Question: I am starting to build "drill-down" select elements (select elements that filter their options based on previous options you have selected.

Being that I have never done this before, I am looking for a "best-practice" approach to this common situation. Could you point me to a tutorial, or provide some example code to how I should approach this?
# Solution
I originally thought of hiding and showing options, but it turns out that approach is not cross-browser compatible. The easiest, cross-browser method I have come across is creating a copy of the original select options and replacing the options once the user has made a selection. I wrote a little jQuery plugin that makes it a bit more reusable.
'''
<select id="first">
<option value="1">Fruits</option>
<option value="2">Vegetables</option>
</select>
<select id="second">
<option> -- Select -- </option>
<!-- class is in the format of "parentId_parentValue" -->
<option class="first_1" value="1">Apple</option>
<option class="first_1" value="2">Orange</option>
<option class="first_1" value="3">Banana</option>
<option class="first_2" value="4">Carrot</option>
<option class="first_2" value="5">Broccoli</option>
<option class="first_2" value="6">Spinach</option>
</select>
<script type="text/javascript">
$.fn.drilldown = function(child) {
var $parent = this;
var parentId = $parent.attr('id');
var $child = $(child);
var childId = $child.attr('id');
var optionIdentifier = '.' + parentId + '_';
var selectedChildOption = $child.val();
var $childCopy = $('<select id='+parentId+childId+' />');
$childCopy.html($child.find('option')).hide().appendTo('body');
var refreshOptions = function(){
var selectedParentValue = $parent.val();
$child.html($childCopy.find(optionIdentifier+selectedParentValue).clone());
$child.prepend('<option value="0" selected="selected"> -- Select -- </option>');
};
refreshOptions();
$child.val(selectedChildOption);
$parent.change(function(){
refreshOptions();
$child.trigger('change').focus();
});
};
$(document).ready(function(){
$('#first').drilldown('#second');
});
</script>
'''
Here is a <URL> to show that it works.
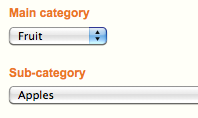
Answer: If you can use jQuery there is a nice plugin to do so:
<URL>
it basically uses classes to define the hierarchy e.g. parent select option 1 has value of abc, child select options belonging to parent will have class sub_abc.
Nice and simple! There are many ways of doing this of course, this seems to be a very simple route.